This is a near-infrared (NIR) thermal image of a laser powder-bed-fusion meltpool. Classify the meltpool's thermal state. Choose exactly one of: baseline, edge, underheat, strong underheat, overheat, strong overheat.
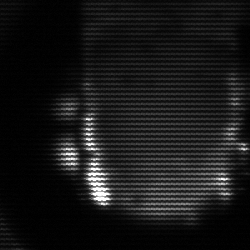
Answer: baseline